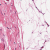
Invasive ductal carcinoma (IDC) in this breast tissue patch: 0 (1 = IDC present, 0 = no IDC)